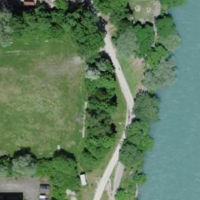
EUNIS habitat code: 53
Species observed at this site:
Prunus padus